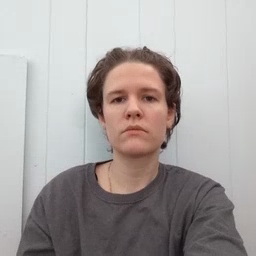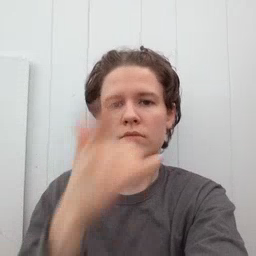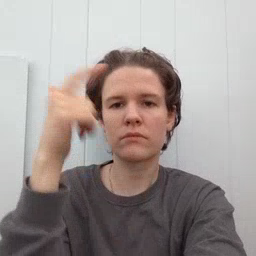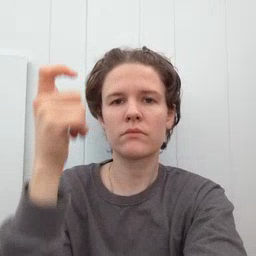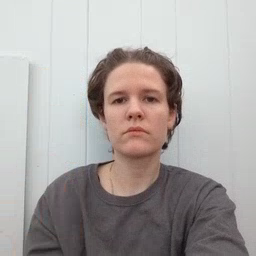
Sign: because